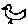
Label: bird